Question: I wrote next jsp:
'''
<html>
<head>
<meta http-equiv="Content-Type" content="text/html; charset=UTF-8">
<title>JSP Page</title>
<link rel="stylesheet" type="text/css" href="style.css" />
</head>
<body>
<h1>Monster Calculator</h1>
<FORM METHOD="POST" ACTION="Controller">
N1: <input type ="text" name="nr1" value="0">
op: <input type ="text" name="op" value="+">
N2: <input type ="text" name="nr2" value="0">
<INPUT class ="button" TYPE="submit" NAME="actiune" VALUE="Calculate"/>
</FORM>
<jsp:useBean id="binaryOperation" class="beans.BinaryOperation" scope="session"/>
<jsp:setProperty name="binaryOperation" property="*"/>
Message: <jsp:getProperty name="binaryOperation" property="nr1"/>
</body>
'''
Theproblem is that I expect that next line:
'''
Message: <jsp:getProperty name="binaryOperation" property="nr1"/>
'''
to display "Message: 0" at runtime.
This is the bean:
'''
public class BinaryOperation {
private String nr1 = "";
private String op = "";
private String nr2 = "";
public void setNr1(String nr1) {
this.nr1 = nr1;
}
public void setOp(String op) {
this.op = op;
}
public void setNr2(String nr2) {
this.nr2 = nr2;
}
public String getNr1() {
return nr1;
}
public String getOp() {
return op;
}
public String getNr2() {
return nr2;
}
'''
}

Where is the problem?
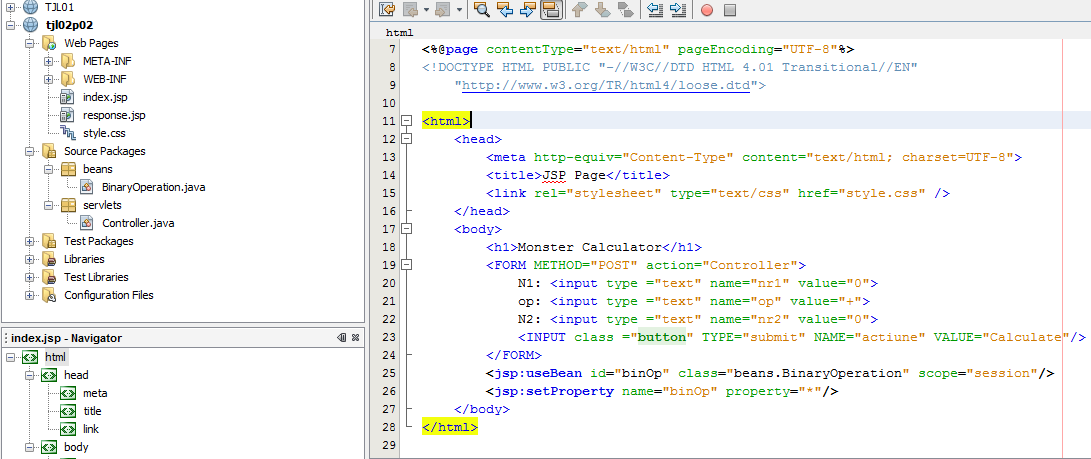
Answer: I've did one more jsp file between index.jsp and Servlet:
'''
<jsp:useBean id="binOp" class="beans.BinaryOperation" scope="session"/>
<jsp:setProperty name="binOp" property="*"/>
'''
This did the "magic".